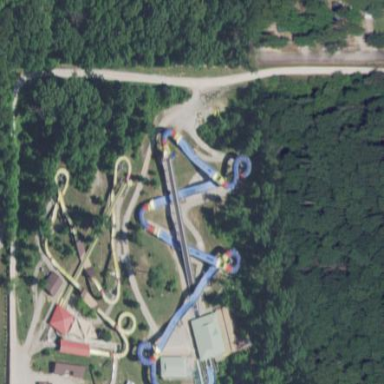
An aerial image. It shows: Water slide attraction.